Question: I am still trying to get my server running OpenStreetMap. I have TileCache and Mapnik installed. I have an extract of the U.S. state of Oklahoma imported into my database. I have used OSM Mapnik tools to create an XML stylesheet and I have confirmed that 'generate_image.py' makes a nice map image. I have (at least I believe I have) granted PostGIS access properly. My user has full permissions over all of the tables in the database. When I look in the Apache logs, all I see are notes about cache misses (I used to see database connection issues, but I don't any more). In the Postgres logs, I don't see anything (again, I used to see access denied issues, but I don't anymore). Despite all of this, when I ask TileCache to render a tile from the OSM Mapnik layer, all I get is this image:

This image shows up no matter where I am on the map or what zoom level I am at. I have TileCache running under CGI and it has a configuration like this:
'''
[osm]
type=Mapnik
mapfile=/var/maps/bin/mapnik/osm.xml
spherical_mercator=true
'''
I am using OpenLayers and my Javascript looks like this:
'''
var map = new OpenLayers.Map("mapdiv");
var vec = new OpenLayers.Layer.TMS("TC", "http://maps.company.com/cgi-bin/tilecache/tilecache.cgi/", {serviceVersion: "1.0.0", layername: "osm", type: "png"});
map.addLayer(vec);
'''
I have been working on this server for two and a half weeks. I have read every blog, forum, or other post I can find. This is my third question today. I am getting desperate. I would really appreciate any help anybody has.
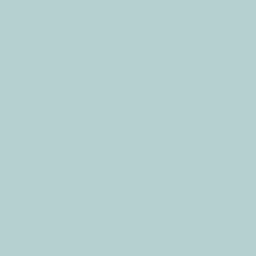
Answer: Can you confirm that you have valid data in postgis? Opening up the data in Quantum GIS is a good way to check.